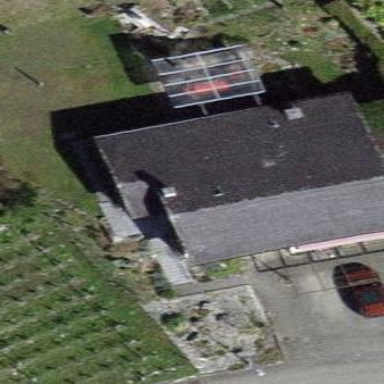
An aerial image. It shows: Building with tiled roof.